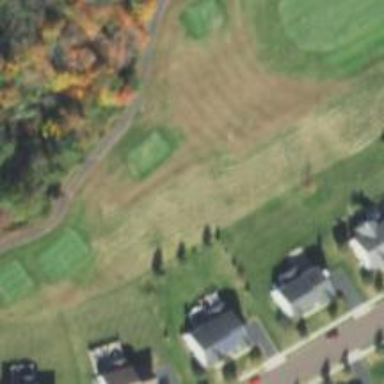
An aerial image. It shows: Golf tee on grassy land.